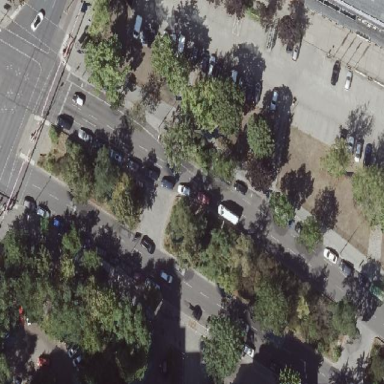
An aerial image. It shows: Grassy area with traffic island.